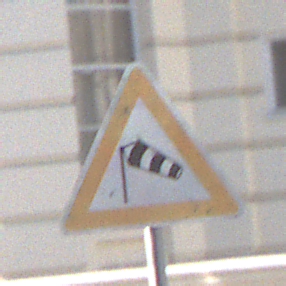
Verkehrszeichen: SeitenwindVonLinks
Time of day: MorningAfternoon
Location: Outdoor (Urban)
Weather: PartlyCloudy
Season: NotSpecified
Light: Natural